Interaction volume radius: 10 \u00c5
Interaction volume height: 15 \u00c5
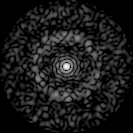
Disorder parameter: 0.8297